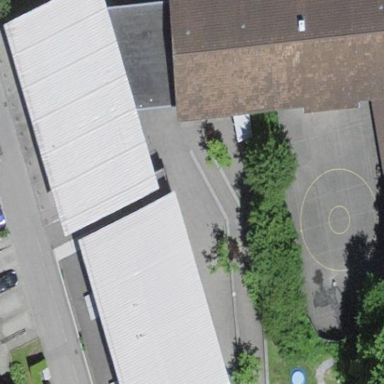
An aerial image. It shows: School.